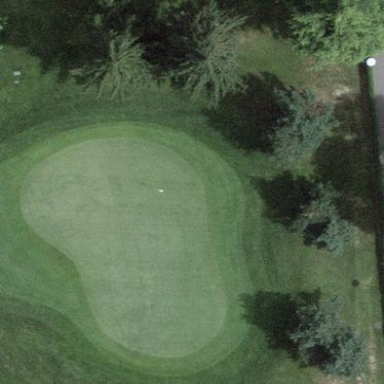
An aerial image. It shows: Green golf area with grass land use.